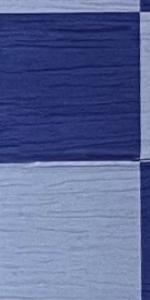
Label: Empty